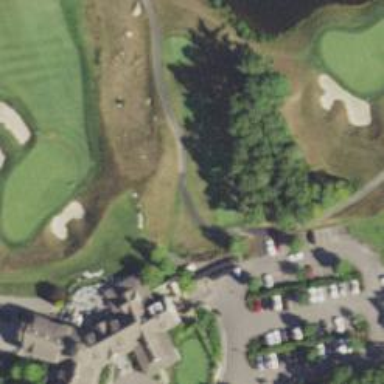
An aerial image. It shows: Path for golf carts.